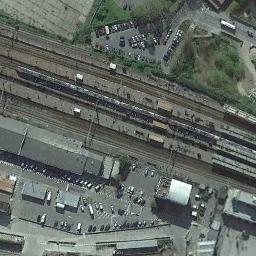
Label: railway